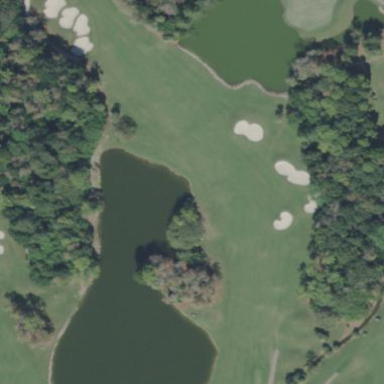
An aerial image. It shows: Golf rough area.